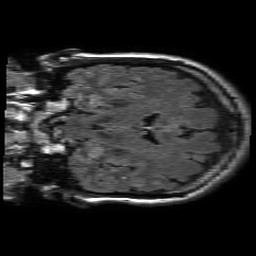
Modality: FLAIR
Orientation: coronal
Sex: female
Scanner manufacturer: philips
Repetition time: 11 s
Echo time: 0.125 s